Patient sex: F
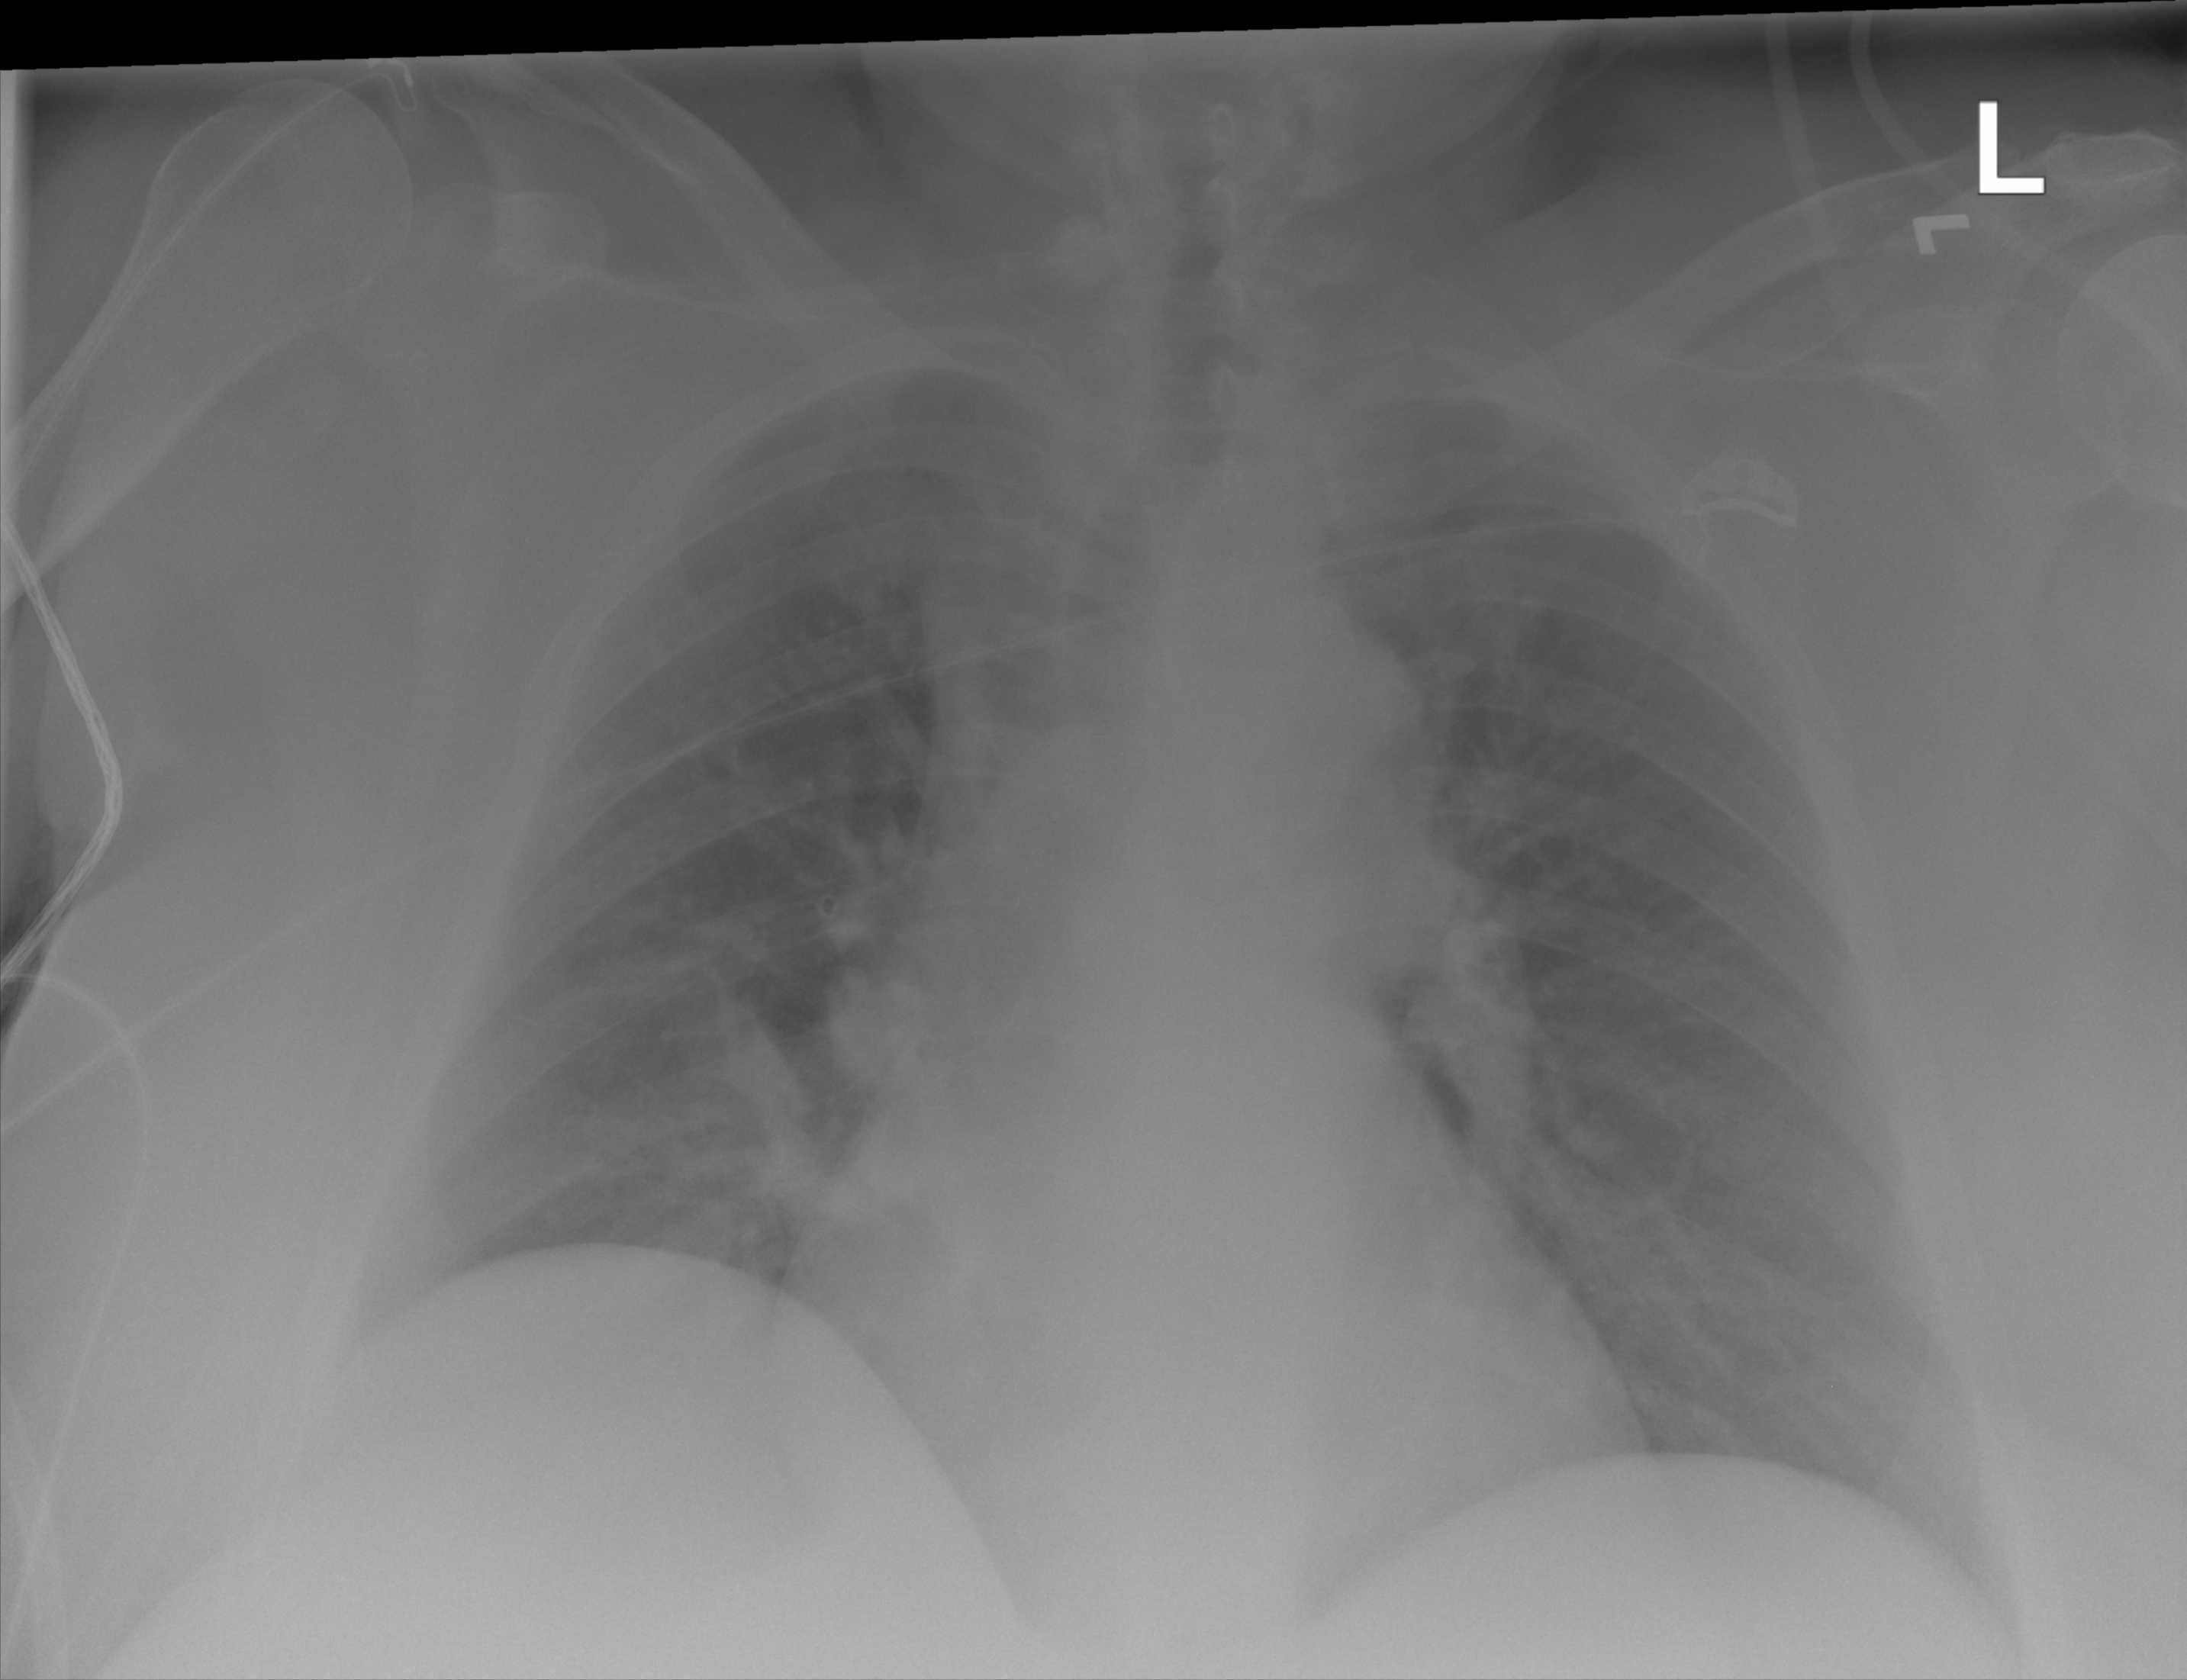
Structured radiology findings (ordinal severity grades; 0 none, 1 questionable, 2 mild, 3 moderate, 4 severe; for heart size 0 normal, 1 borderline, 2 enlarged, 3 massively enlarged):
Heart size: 0
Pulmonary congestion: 2
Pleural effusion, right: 0
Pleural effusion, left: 0
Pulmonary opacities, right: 0
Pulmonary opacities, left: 0
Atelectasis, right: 0
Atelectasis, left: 0